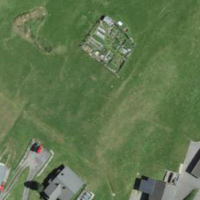
EUNIS habitat code: 26
Species observed at this site:
Emberiza citrinella